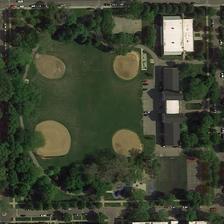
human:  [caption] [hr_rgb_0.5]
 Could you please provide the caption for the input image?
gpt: many buildings and green trees are around four baseball fields and a tennis court .

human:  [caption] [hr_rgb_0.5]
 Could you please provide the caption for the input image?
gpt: four baseball fields are surrounded by many green plants and buildings .

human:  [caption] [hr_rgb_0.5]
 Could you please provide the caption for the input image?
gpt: a huge lawn embellished by lush plants and some houses owns four small baseball fields .

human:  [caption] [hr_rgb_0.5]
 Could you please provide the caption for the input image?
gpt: four baseball fields are surrounded by many green trees and buildings .

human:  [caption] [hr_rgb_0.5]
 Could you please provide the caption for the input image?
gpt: four baseball fields are surrounded by many green plants and buildings .